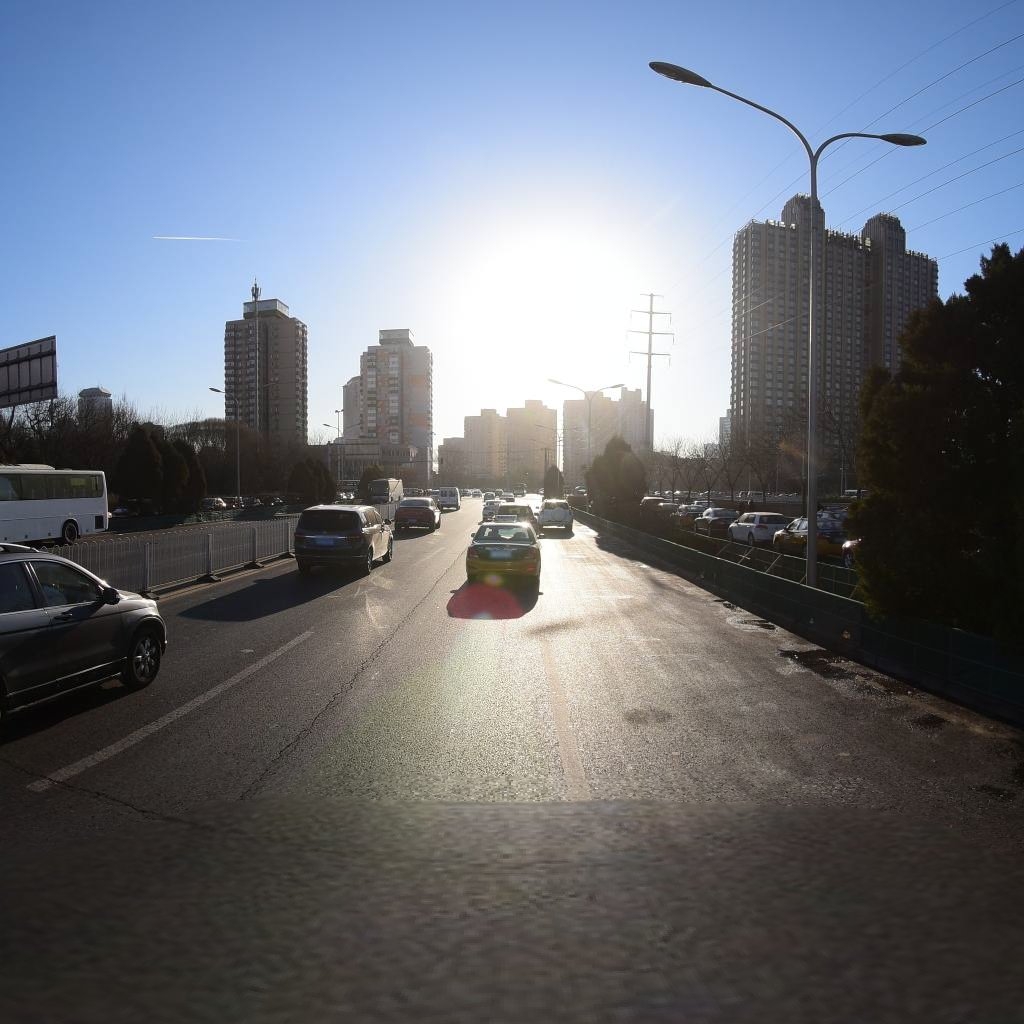
Region: Dongcheng
Road damage annotations: longitudinal crack, transverse crack